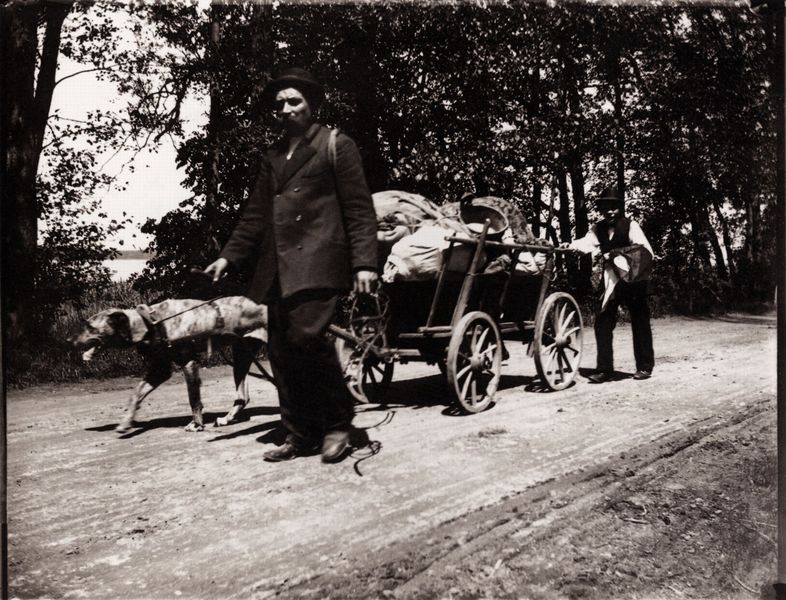
Titel: Hausierer mit Hundegespann
Künstler: Heinrich Zille
Schlagwörter: baum, blätter, himmel, kopf, laub, mann, meer, schatten, wasser, weiß, bäume, fluss, menschen, see, ufer, grau, hintergrund, holz, hut, hüte, licht, männer, nase, ohr, schwarz, stirn, strasse, vordergrund, blick, gras, hund, tier, weg, wiese, anzug, bart, hemd, jacke, mütze, feld, büsche, gehen, pfad, sonne, land, decke, kind, schräg, wald, arbeit, karren, landleben, räder, sack, beine, zaumzeug, kopfbedeckung, schuhe, leine, gepäck, laufen, sammeln, säcke, transport, hitze, allee, kutsche, speichen, ziehen, holzkarren, ladung, rad, schubkarren, wagen, stämme, bretter, junge, knöpfe, weste, bauer, flucht, foto, fotografie, photographie, zigeuner, fuss, durchblick, sprossen, lichtung, hinten, geschirr, schwarzweiß, peitsche, deichsel, schritt, photo, hellgrau, jagdhund, reise, wanderer, leder, zunge, schreiten, schwartz, umzug, trog, achse, wegrand, rucksack, holt, armut, gespann, waldweg, fotographie, nabe, schieben, aufnahme, rillen, wegesrand, waagen, bütte, leiterwagen, froschperspektive, straßenrand, hecheln, flüchtlinge, lefzen, vorderlauf, stirnrunzeln, sandweg, öaub, drücken, vorderläufe, wetse, habseligkeiten, hundekarren, hundewagen, sanzug, wsald, flüchtling, 1920, leitewagen, karren junge, lastkarren, hundegespann